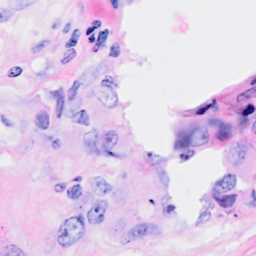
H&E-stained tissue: Breast